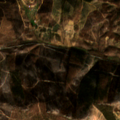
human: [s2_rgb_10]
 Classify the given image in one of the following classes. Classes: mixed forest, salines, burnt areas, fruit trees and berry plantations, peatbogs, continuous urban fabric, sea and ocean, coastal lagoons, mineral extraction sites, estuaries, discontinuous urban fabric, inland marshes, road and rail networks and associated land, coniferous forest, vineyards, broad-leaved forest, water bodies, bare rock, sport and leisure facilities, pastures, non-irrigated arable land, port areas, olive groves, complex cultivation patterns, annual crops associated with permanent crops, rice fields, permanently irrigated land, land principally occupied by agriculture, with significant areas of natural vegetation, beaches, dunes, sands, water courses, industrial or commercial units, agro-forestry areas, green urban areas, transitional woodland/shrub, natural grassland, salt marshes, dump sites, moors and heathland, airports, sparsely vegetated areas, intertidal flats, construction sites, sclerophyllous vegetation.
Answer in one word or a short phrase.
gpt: coniferous forest, transitional woodland/shrub, burnt areas